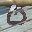
Label: 0